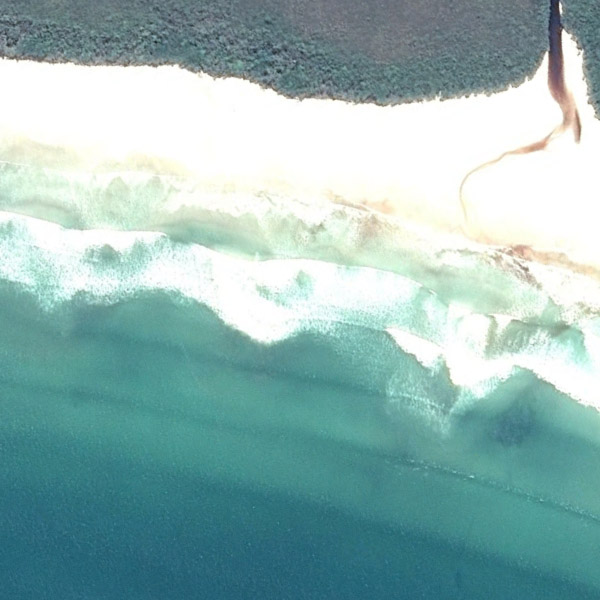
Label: Beach